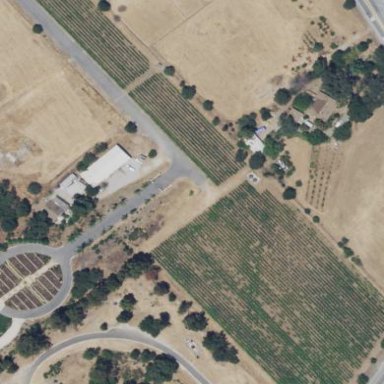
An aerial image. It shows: Vineyard growing grapes.